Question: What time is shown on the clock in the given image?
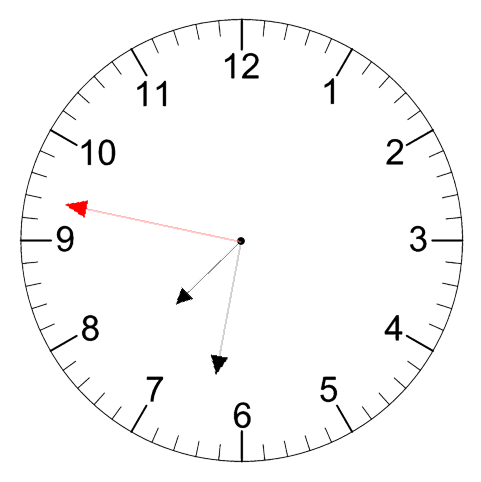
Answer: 07:31:47